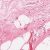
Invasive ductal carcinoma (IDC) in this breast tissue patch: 0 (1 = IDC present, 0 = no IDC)